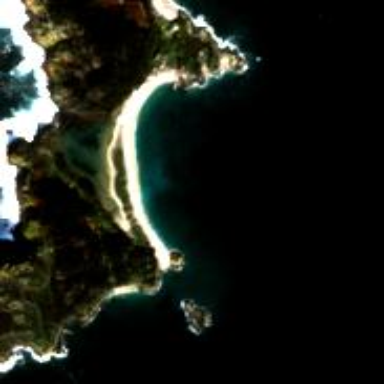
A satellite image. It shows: Picturesque coastline scene.